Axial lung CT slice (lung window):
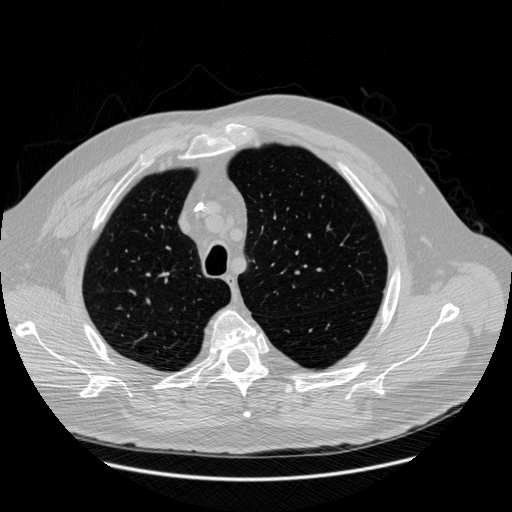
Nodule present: no